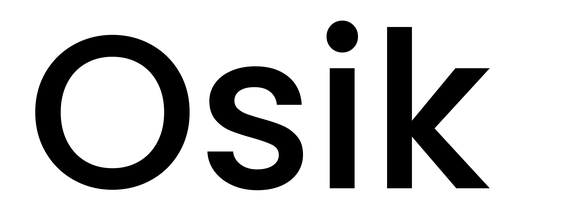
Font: Poppins-Medium